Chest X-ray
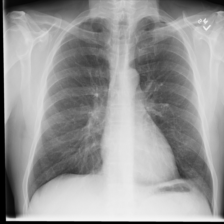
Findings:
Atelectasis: negative
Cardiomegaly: negative
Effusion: negative
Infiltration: positive
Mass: negative
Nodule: negative
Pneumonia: negative
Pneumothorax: negative
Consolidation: negative
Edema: negative
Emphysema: negative
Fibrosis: negative
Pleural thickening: negative
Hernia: negative